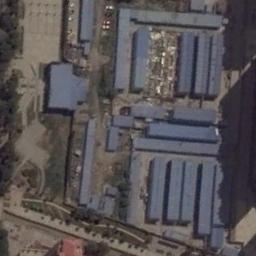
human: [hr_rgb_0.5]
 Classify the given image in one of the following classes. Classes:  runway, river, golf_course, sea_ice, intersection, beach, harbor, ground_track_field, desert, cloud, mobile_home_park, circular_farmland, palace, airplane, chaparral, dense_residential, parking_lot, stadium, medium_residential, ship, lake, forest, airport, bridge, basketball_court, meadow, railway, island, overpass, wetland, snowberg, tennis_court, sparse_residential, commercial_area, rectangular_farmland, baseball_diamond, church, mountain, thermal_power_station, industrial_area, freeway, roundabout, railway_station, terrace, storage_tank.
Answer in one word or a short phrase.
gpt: industrial_area